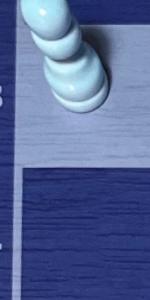
Label: Empty